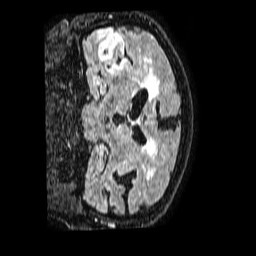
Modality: FLAIR
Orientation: coronal
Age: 71
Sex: male
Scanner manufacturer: philips
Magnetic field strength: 1.5 T
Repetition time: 4.8 s
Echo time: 0.3 s